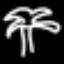
Label: palm tree